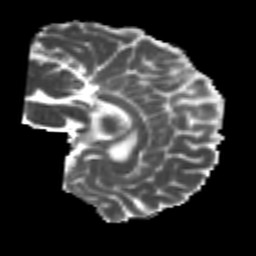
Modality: MD
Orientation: sagittal
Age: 24
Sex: male
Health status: healthy
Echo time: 0.074 s